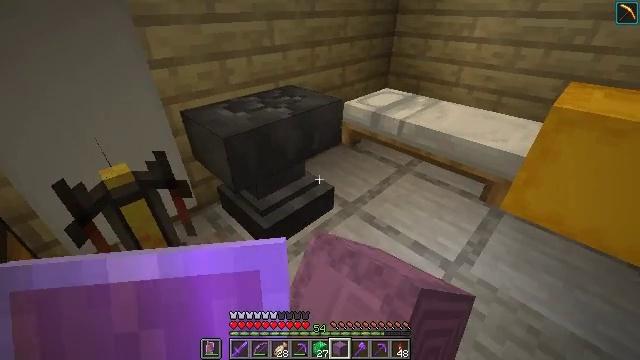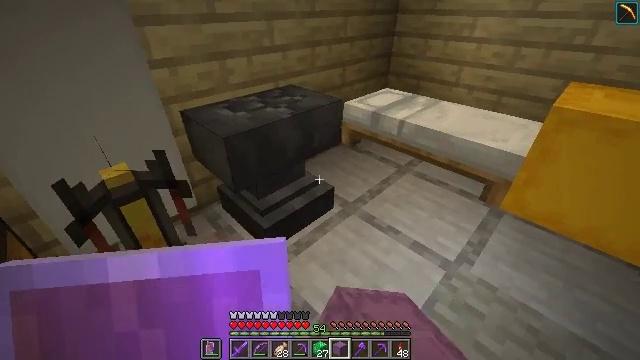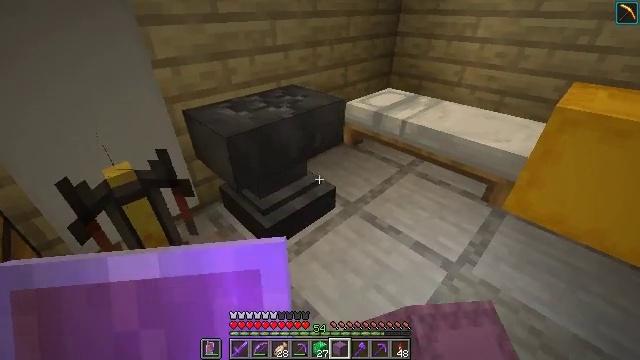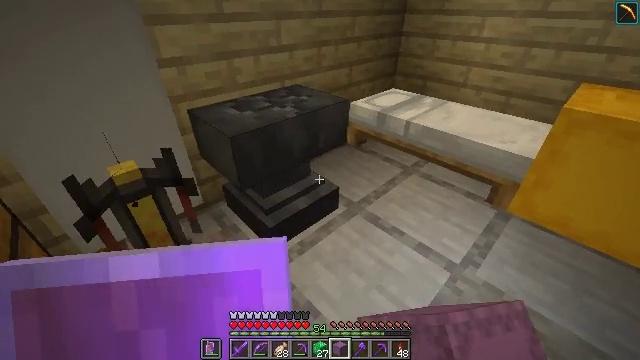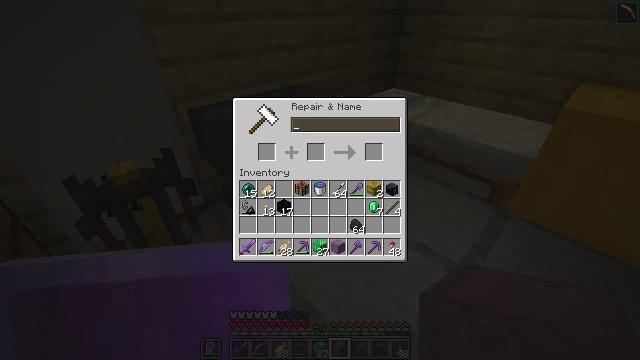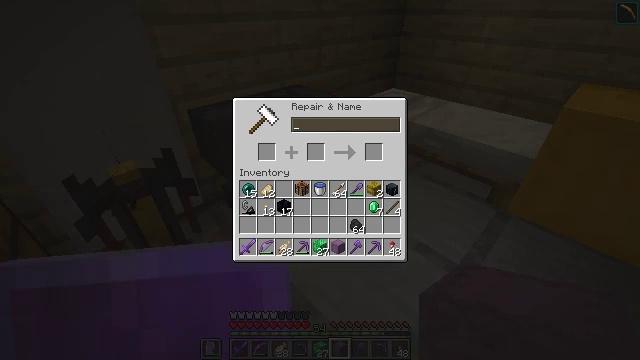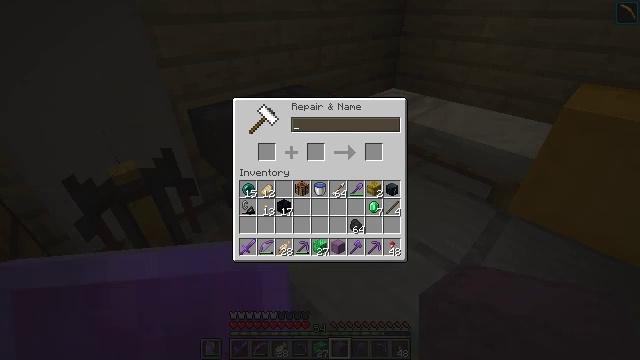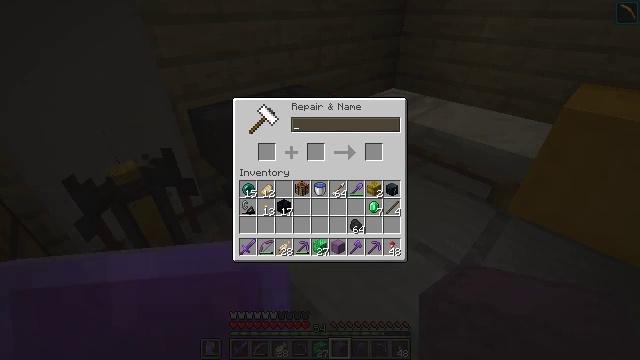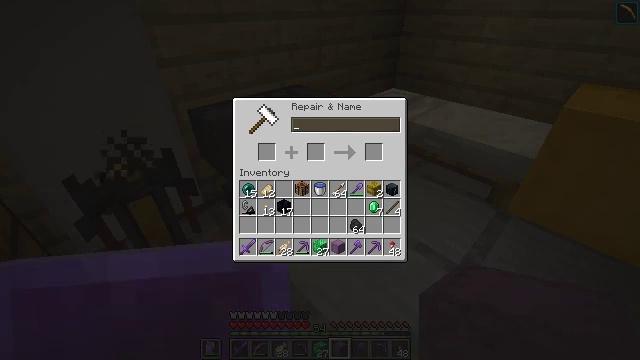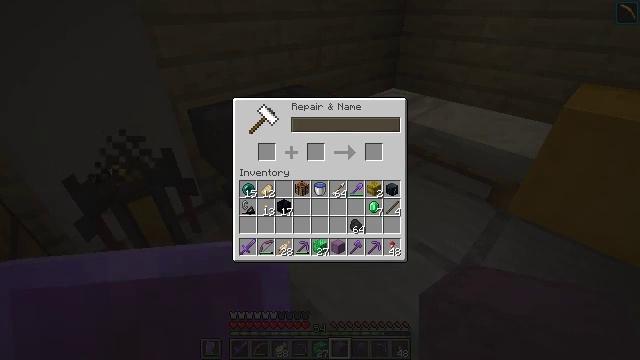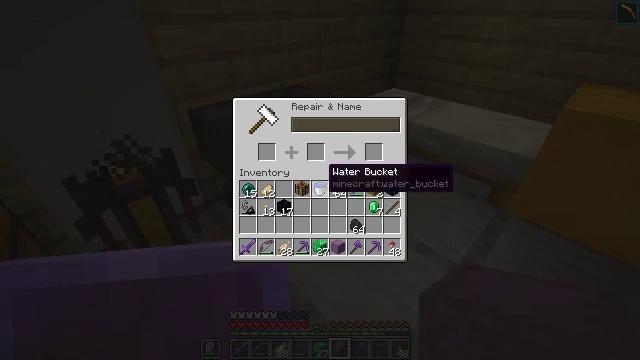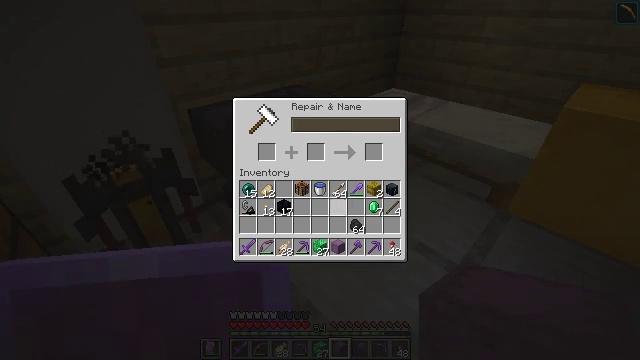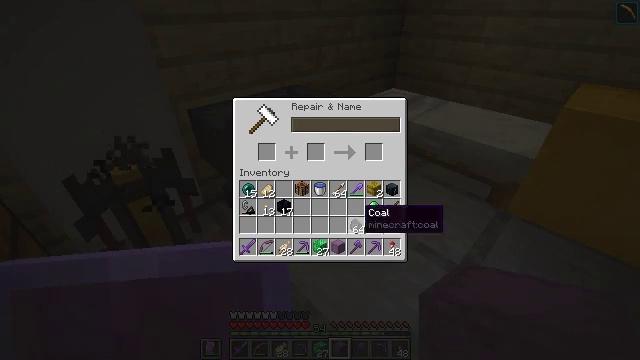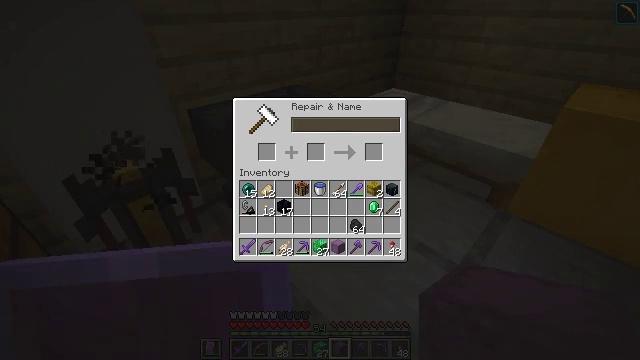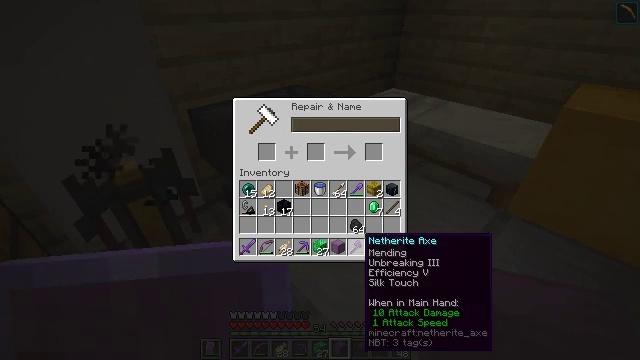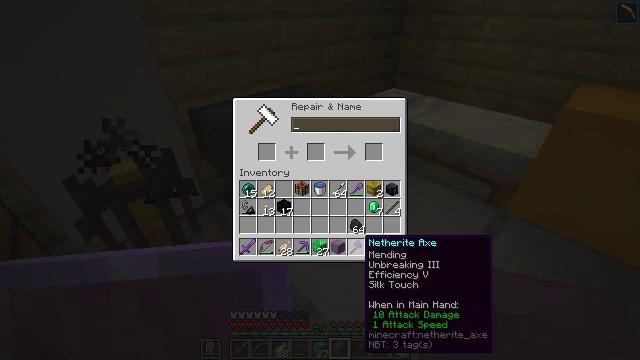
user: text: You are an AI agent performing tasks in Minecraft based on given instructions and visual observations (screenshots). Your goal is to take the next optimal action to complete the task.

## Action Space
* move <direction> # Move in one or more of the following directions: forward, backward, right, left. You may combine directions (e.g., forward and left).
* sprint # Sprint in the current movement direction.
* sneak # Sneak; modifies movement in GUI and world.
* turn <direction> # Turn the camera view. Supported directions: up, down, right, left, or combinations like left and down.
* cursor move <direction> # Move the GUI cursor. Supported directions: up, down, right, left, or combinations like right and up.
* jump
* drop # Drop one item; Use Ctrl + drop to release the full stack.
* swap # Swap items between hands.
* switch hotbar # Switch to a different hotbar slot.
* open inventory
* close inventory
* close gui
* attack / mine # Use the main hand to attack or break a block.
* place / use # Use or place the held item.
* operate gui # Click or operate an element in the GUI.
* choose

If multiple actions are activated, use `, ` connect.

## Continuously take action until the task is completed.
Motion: motion action
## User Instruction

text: craft item lime shulker box
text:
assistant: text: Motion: use / place
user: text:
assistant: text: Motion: no_op
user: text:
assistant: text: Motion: no_op
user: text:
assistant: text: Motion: no_op
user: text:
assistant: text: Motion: no_op
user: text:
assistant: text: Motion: no_op
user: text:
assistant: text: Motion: no_op
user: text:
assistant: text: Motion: no_op
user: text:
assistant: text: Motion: no_op
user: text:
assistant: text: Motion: no_op
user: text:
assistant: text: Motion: turn right and down
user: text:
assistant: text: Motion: turn right and down
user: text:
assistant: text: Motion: turn down
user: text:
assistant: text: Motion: turn down
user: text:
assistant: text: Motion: no_op
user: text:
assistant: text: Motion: sneak
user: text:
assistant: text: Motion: sneak
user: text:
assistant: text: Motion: sneak
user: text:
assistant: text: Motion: sneak
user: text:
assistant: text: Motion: sneak
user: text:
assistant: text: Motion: sneak
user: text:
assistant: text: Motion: sneak
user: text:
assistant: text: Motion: sneak
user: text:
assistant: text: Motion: sneak
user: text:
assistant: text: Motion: sneak
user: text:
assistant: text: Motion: sneak, attack / mine
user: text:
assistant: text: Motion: sneak, attack / mine
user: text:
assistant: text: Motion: sneak, attack / mine
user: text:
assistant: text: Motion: sneak
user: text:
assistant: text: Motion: sneak